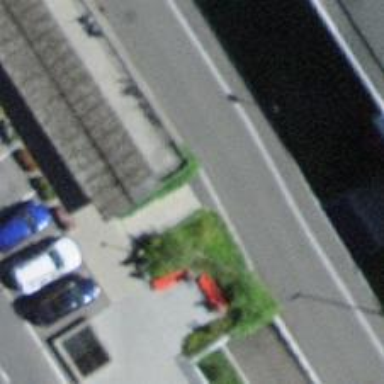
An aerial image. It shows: Concrete steps.